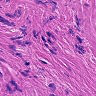
Metastatic tissue present: no